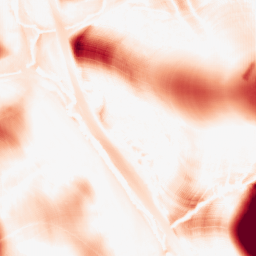
Category: morphological
Decomposition family: tophat
Decomposition parameters: size: 50
mode: white
Upsampling method: fft_zeropad
Upsampling parameters: scale: 2
Upsampling scale: 2